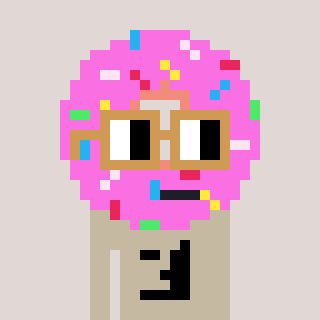
a pixel art character with square brown glasses, a doughnut-shaped head and a bege-colored body on a warm background